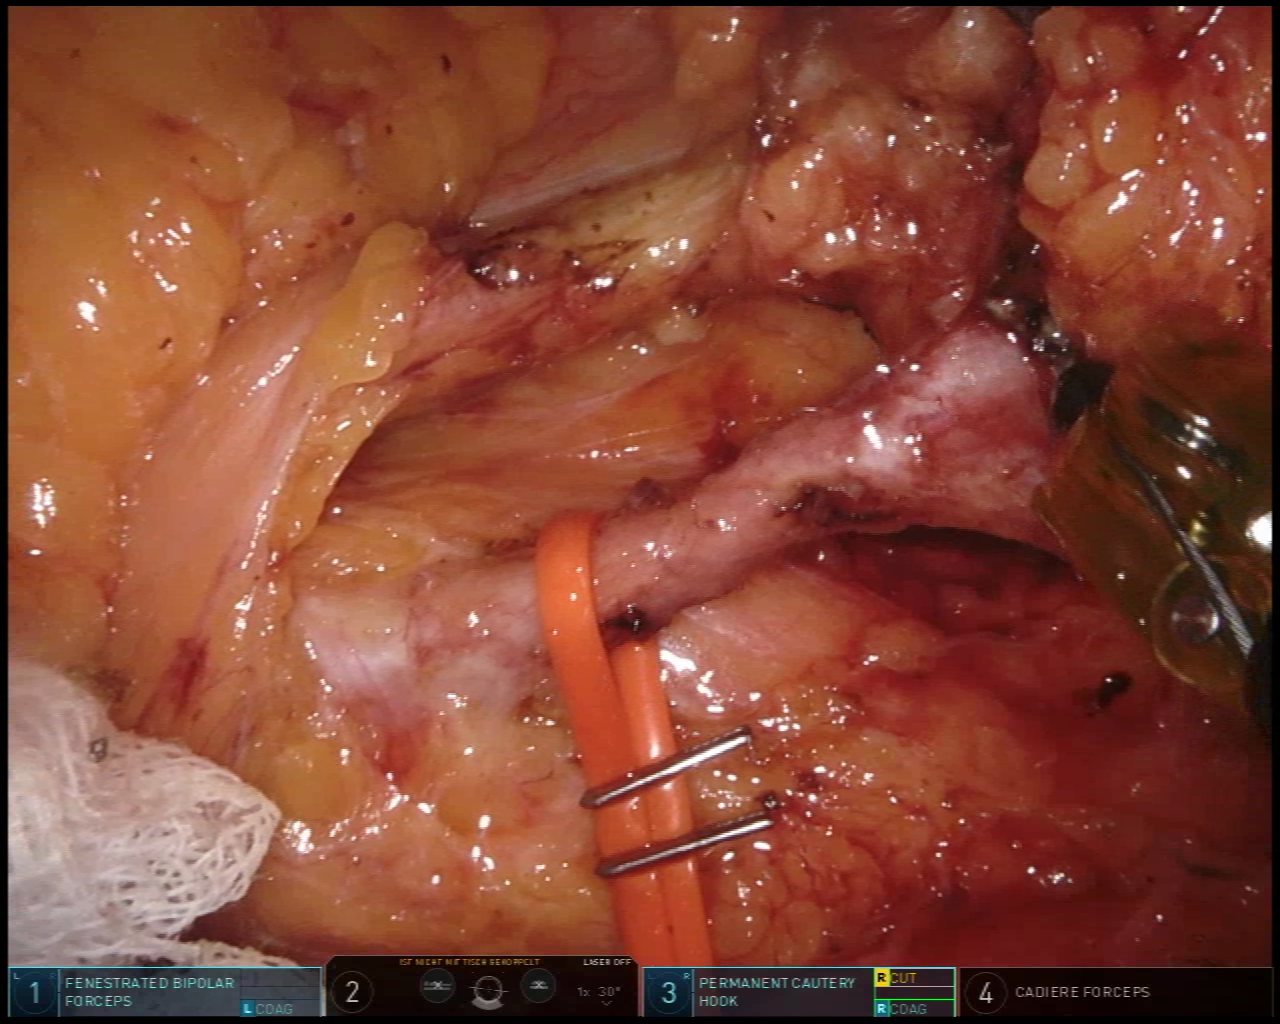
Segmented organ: inferior_mesenteric_artery
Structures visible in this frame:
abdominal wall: no
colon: no
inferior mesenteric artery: yes
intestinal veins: no
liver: no
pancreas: no
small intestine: no
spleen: no
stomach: no
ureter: no
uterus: no
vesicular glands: no